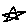
Label: star